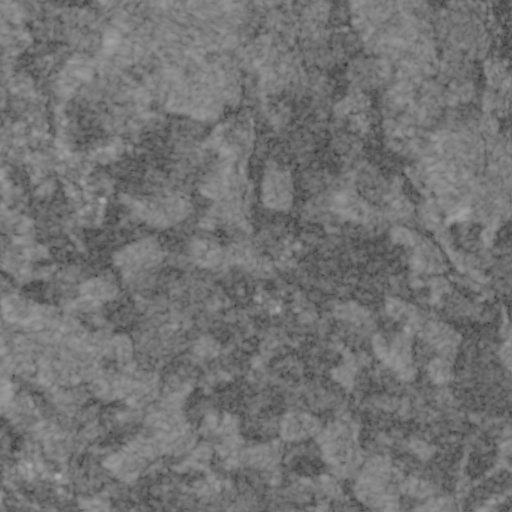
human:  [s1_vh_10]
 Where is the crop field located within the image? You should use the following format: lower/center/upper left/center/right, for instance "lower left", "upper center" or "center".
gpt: The crop field is located in the center left of the image.
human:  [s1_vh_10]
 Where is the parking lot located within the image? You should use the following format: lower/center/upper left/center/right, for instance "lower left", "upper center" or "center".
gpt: The parking lot is located in the upper right of the image.
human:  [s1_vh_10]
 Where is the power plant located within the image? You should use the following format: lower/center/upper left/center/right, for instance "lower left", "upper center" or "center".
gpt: There is no power plant in the image.

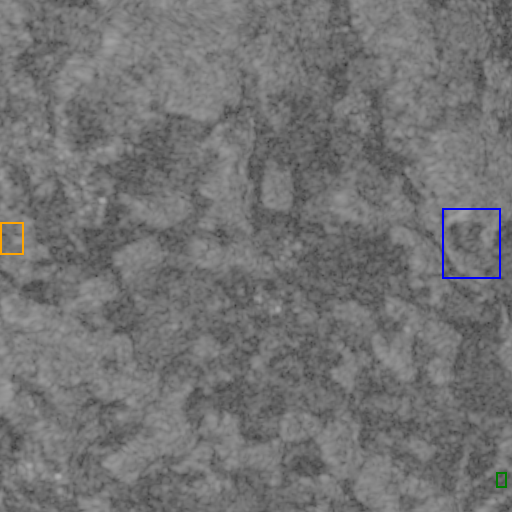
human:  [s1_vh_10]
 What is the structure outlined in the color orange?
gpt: The structure outlined in orange is a crop field.
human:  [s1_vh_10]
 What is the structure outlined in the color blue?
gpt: The structure outlined in blue is a landfill.
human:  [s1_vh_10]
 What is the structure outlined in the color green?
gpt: The structure outlined in green is a park.
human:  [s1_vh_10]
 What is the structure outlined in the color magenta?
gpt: There is no magenta outline.